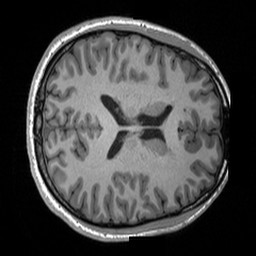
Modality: T1w
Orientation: axial
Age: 25
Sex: male
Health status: healthy
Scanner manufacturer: siemens
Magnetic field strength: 3 T
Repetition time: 2 s
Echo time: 0.00203 s